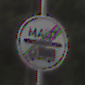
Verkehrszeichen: EndeMautpflicht
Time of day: SunriseSunset
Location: Outdoor (Nature)
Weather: Clear
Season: NotSpecified
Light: Natural